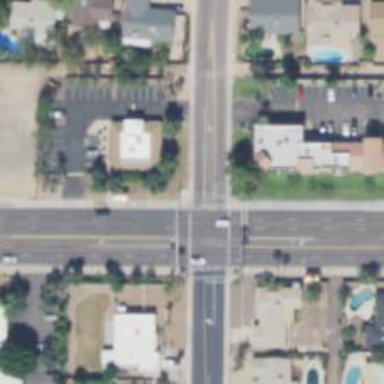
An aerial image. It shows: Solid stop line on the road.